Chest X-ray. View position: PA
Patient age: 50
Patient sex: F
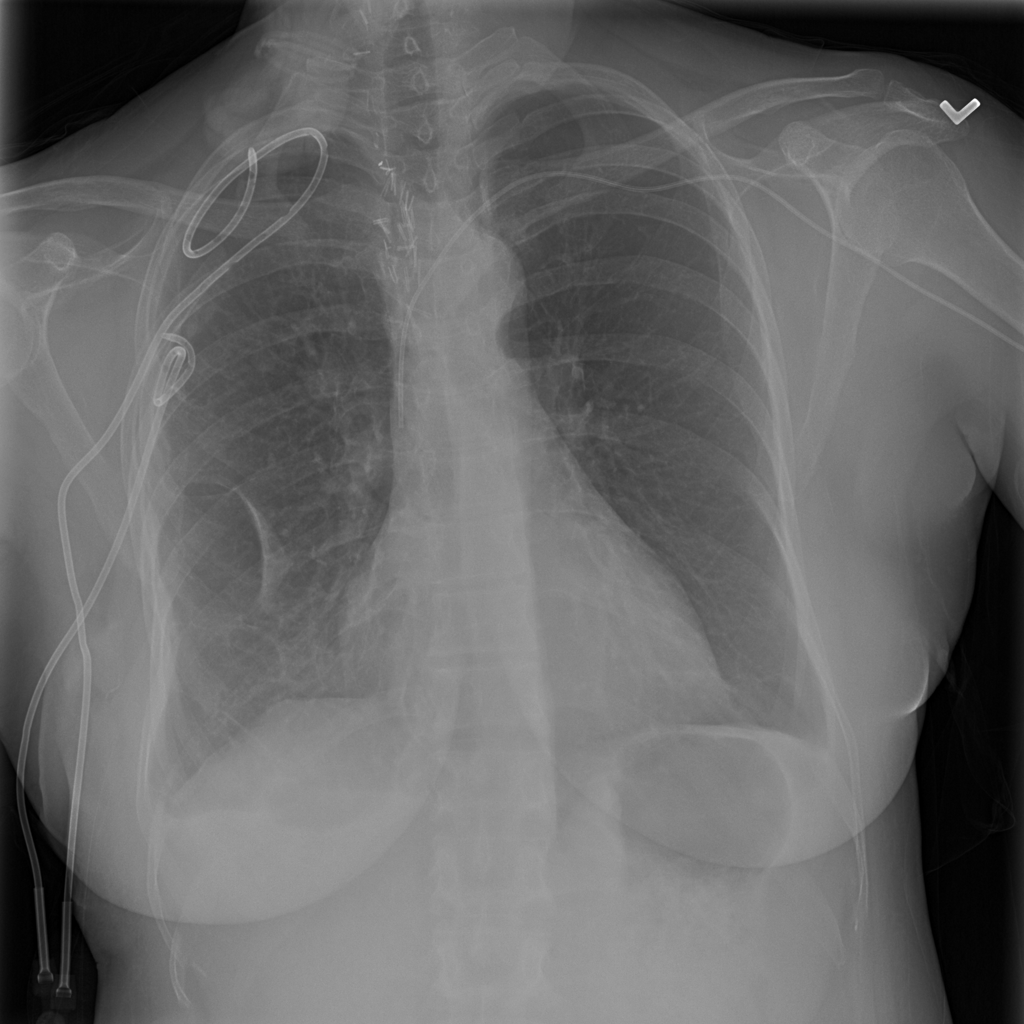
Finding: Pneumothorax